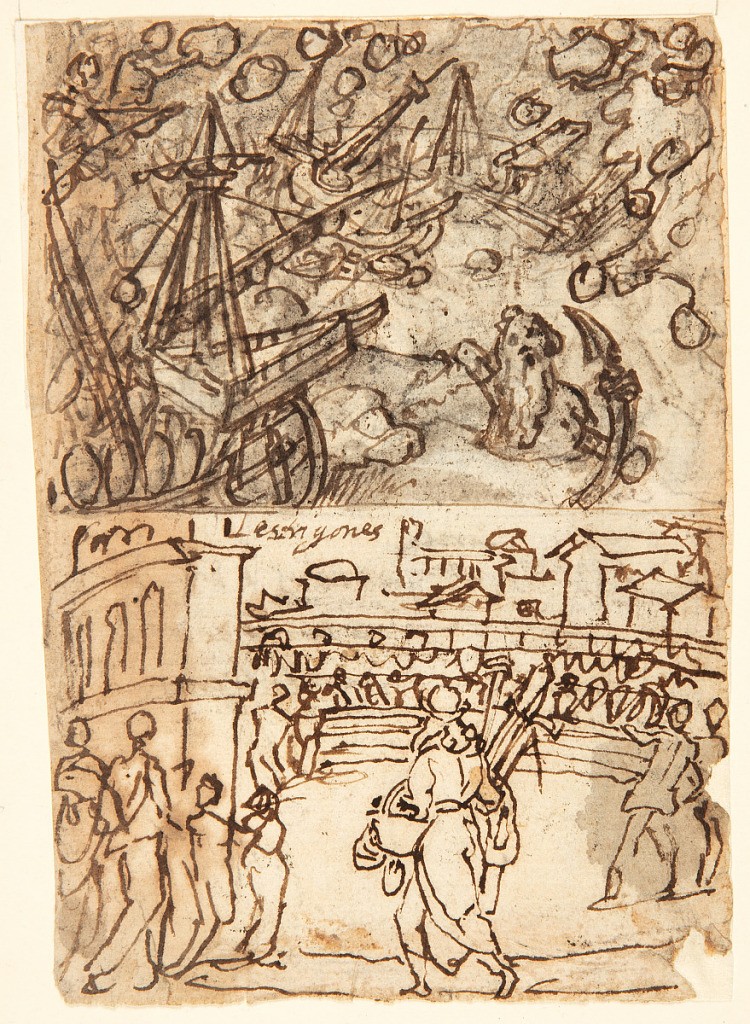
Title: Odysseus's Fleet Destroyed by the Laestrygonians [above]; Cincinnatus called to the Dictatorship of Rome [below]
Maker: Jan van der Straet, called Stradanus, Flemish, 1523–1605
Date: ca. 1600
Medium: Pen and brown ink, brush and black wash over black chalk on laid paper
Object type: Drawing
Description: Recto, above: Giants called Laestrygonians throw boulders at Odysseus's fleet. Poseidon, visible rising from the water, appears in the foreground at right.
Recto, below: Cincinnatus, clothed as a farmer and carrying a basket and tools, walks from left towards an amphitheater. A Roman skyline appears beyond.
Verso, above: Interior with Odysseus and Circe. At left, Circes offers a drink to Odysseus. He, at center, draws his sword. At right, his companions are turned into swine.
Verso, below: Italian inscription.